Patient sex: M
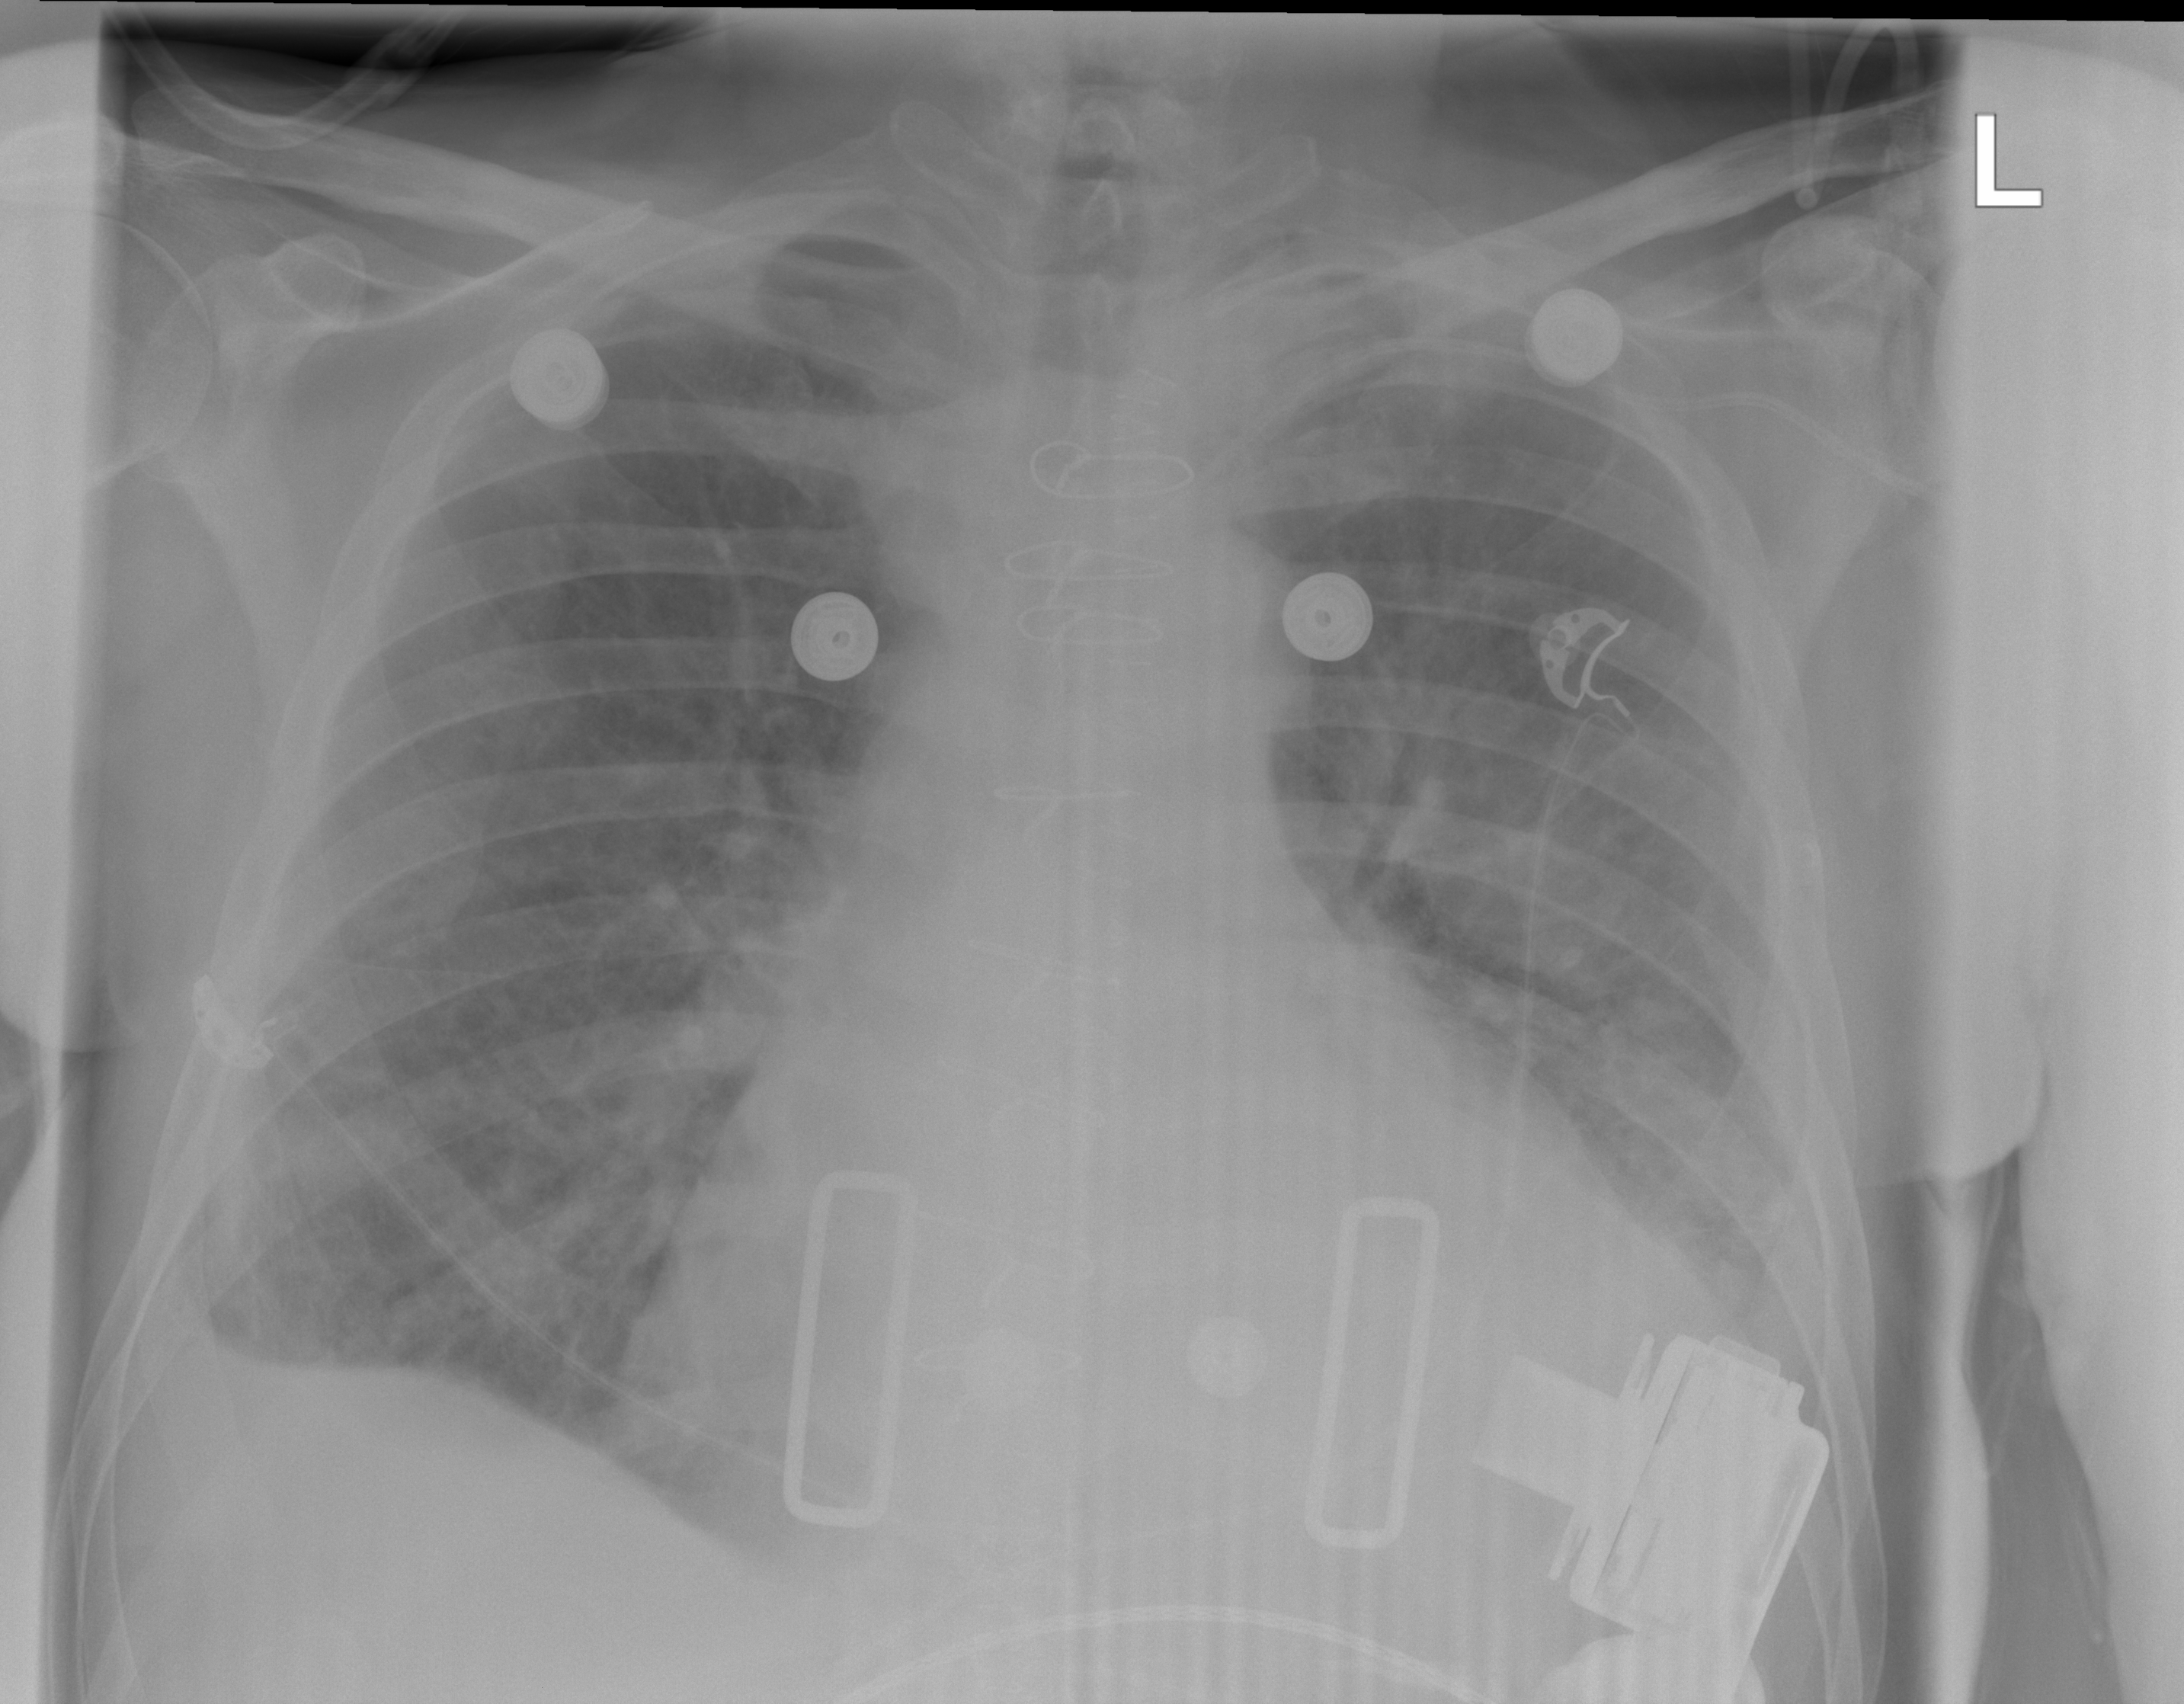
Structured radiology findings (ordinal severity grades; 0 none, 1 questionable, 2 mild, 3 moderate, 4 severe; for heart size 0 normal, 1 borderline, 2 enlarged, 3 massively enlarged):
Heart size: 2
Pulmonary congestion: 2
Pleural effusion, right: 2
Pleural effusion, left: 1
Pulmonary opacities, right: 0
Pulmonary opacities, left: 0
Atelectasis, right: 0
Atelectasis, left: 0